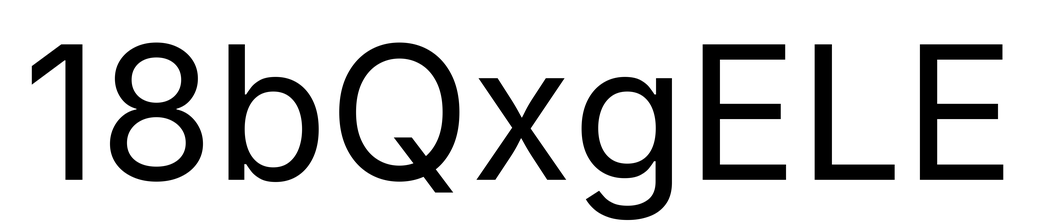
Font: Inter_Regular